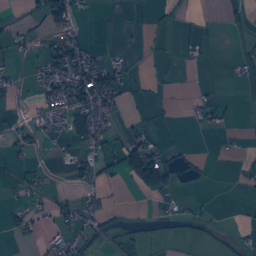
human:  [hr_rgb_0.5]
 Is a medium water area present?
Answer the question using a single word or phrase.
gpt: yes

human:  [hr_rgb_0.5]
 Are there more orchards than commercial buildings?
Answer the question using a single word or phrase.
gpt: no

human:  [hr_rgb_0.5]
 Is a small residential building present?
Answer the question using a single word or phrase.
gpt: yes

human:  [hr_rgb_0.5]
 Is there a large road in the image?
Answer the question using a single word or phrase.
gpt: no

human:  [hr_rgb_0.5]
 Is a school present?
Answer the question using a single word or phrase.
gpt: yes

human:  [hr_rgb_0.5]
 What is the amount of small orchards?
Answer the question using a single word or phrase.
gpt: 0

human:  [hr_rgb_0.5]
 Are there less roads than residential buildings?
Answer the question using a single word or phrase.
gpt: yes

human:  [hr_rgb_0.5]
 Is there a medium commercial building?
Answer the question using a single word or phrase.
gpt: yes

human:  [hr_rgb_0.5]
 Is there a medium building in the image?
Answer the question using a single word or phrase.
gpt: yes

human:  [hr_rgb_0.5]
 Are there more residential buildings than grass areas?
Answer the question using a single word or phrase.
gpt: yes

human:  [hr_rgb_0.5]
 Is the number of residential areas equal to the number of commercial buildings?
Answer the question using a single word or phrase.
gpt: no

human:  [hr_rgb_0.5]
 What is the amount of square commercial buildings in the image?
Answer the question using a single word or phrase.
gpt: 0

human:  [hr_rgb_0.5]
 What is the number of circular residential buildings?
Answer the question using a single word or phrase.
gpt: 8

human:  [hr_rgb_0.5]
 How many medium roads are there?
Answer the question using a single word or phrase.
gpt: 0

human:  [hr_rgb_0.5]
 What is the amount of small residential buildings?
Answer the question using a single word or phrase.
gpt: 1786

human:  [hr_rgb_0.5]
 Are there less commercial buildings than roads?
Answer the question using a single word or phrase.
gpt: yes

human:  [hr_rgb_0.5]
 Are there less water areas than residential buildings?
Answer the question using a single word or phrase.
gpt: yes

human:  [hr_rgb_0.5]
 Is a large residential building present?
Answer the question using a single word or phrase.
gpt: no

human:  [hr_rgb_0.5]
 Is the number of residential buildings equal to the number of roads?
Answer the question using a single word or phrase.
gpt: no

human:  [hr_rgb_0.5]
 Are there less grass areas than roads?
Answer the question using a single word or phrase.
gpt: yes

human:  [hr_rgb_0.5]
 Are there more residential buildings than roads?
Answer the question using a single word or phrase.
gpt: yes

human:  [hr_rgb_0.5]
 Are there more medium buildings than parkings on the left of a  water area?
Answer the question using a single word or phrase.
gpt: yes

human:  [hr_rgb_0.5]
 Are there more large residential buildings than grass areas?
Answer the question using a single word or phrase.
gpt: no

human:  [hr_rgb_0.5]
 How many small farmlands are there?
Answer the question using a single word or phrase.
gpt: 1

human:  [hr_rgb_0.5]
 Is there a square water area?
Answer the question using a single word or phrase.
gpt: yes

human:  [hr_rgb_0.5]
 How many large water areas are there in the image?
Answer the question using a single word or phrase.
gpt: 9

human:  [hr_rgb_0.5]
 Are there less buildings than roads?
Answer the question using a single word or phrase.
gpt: no

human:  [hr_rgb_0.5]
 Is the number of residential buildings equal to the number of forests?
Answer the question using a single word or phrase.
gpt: no

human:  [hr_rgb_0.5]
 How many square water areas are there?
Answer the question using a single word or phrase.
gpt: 3

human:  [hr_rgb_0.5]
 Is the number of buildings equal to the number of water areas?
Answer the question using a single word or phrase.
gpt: no

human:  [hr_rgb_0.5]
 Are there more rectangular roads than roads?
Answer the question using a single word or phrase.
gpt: no

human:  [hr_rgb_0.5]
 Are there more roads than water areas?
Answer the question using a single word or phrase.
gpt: yes

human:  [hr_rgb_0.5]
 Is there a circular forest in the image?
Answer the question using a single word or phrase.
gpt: no

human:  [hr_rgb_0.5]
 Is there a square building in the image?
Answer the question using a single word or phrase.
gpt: yes

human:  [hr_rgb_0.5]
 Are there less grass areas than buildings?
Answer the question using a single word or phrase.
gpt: yes

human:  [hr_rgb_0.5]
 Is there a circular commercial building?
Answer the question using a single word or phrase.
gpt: no